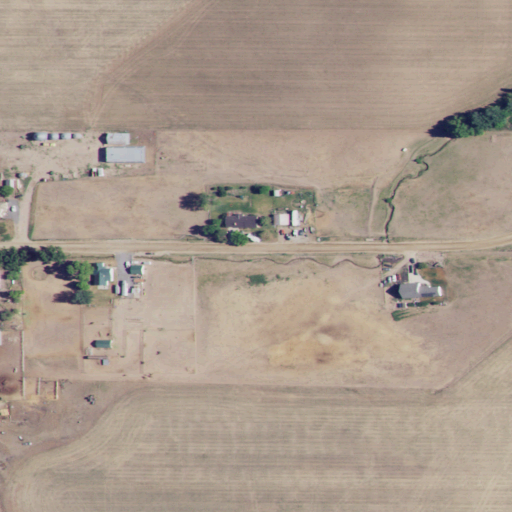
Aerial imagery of valley in Idaho named Fox Hollow containing cultivated crops and open development